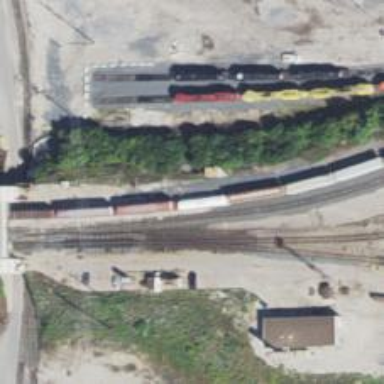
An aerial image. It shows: Abandoned railway yard is depicted.